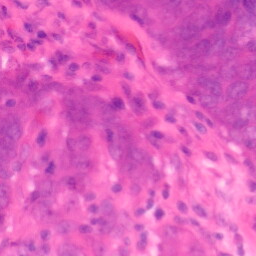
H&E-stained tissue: Colon